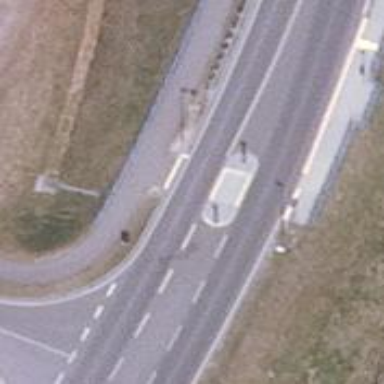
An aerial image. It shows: Secondary road with separate asphalt sidewalks.